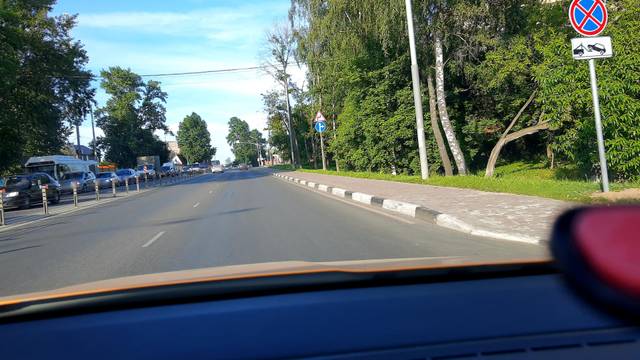
Region: Russia
Coordinates: 55.687, 37.309